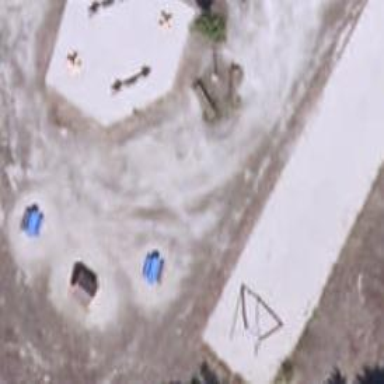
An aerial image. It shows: Bench for seating.